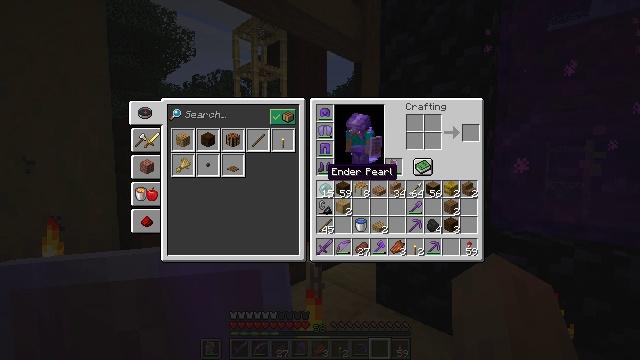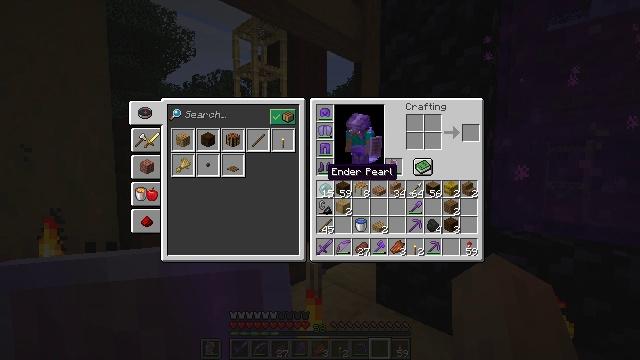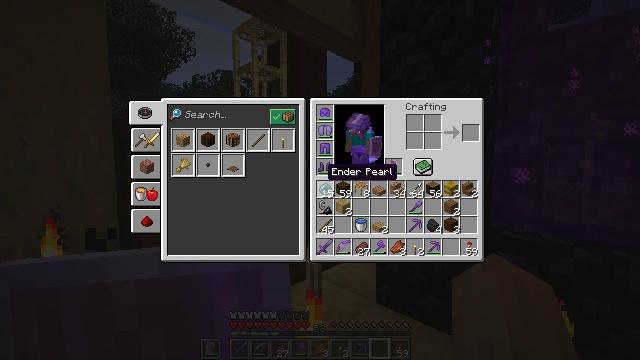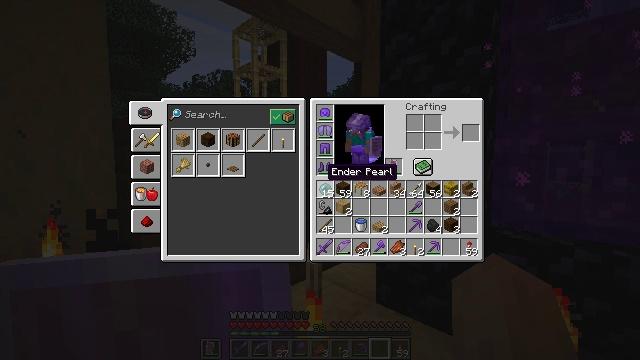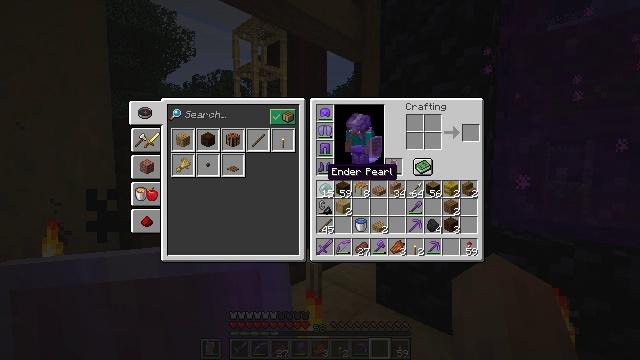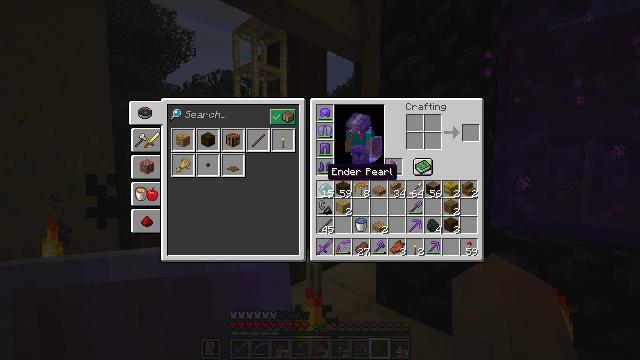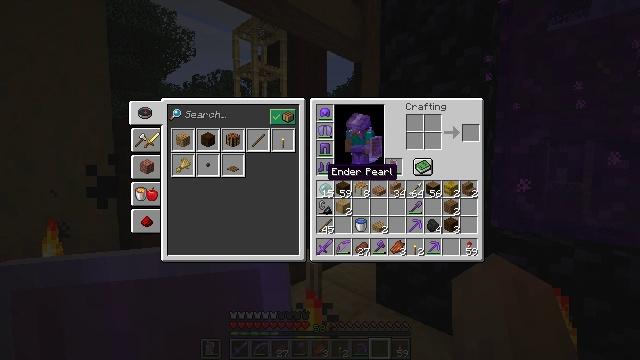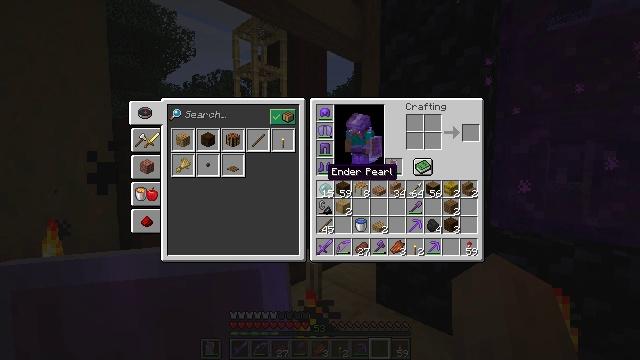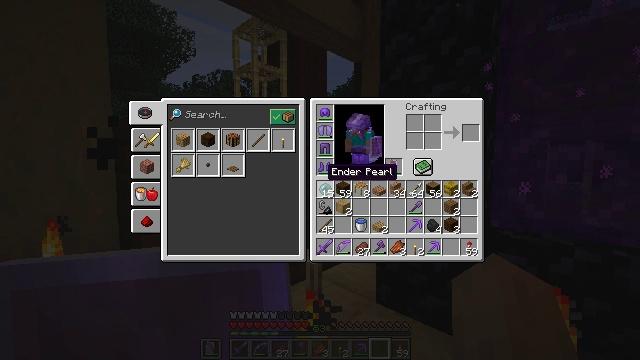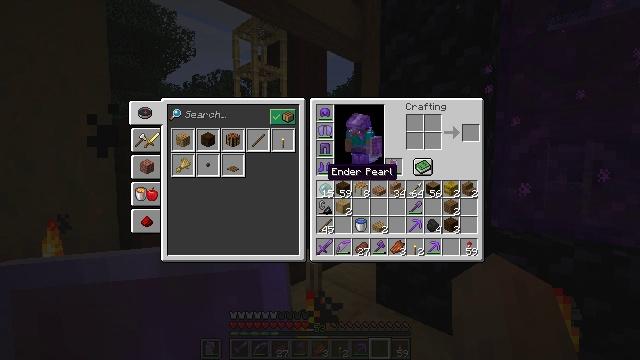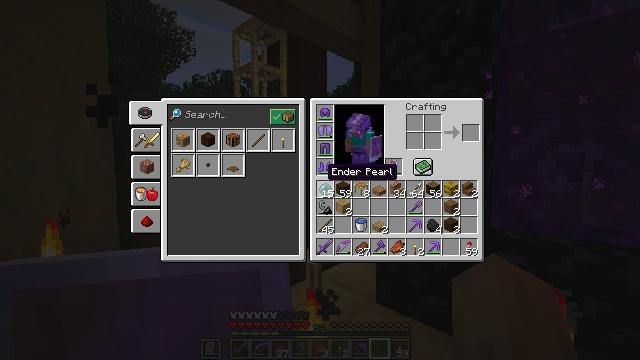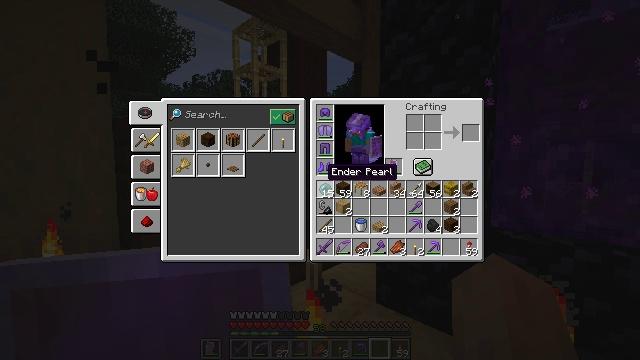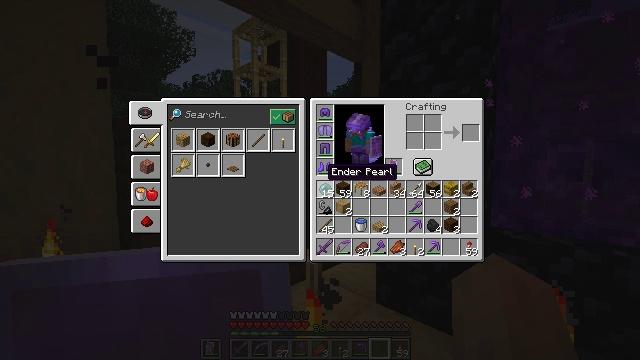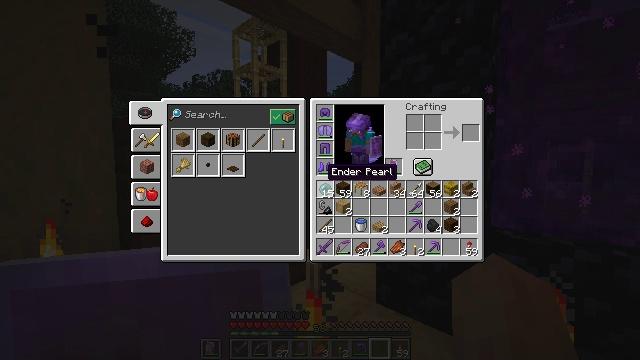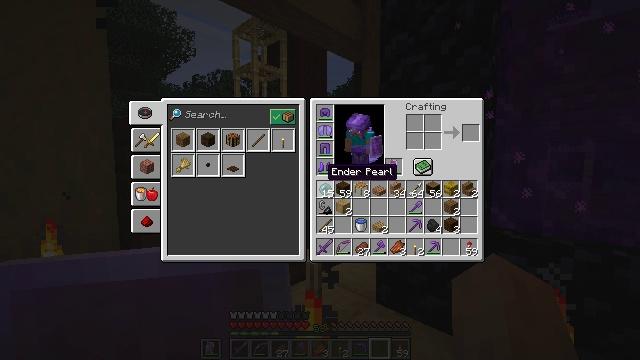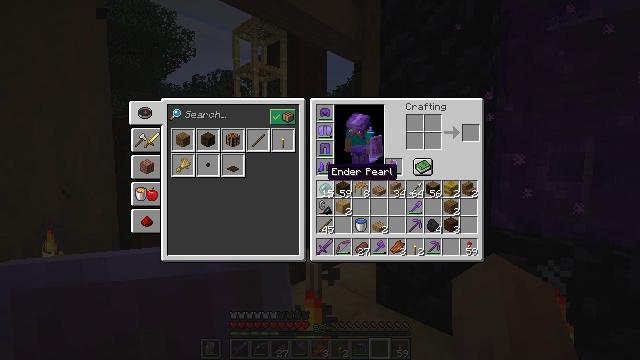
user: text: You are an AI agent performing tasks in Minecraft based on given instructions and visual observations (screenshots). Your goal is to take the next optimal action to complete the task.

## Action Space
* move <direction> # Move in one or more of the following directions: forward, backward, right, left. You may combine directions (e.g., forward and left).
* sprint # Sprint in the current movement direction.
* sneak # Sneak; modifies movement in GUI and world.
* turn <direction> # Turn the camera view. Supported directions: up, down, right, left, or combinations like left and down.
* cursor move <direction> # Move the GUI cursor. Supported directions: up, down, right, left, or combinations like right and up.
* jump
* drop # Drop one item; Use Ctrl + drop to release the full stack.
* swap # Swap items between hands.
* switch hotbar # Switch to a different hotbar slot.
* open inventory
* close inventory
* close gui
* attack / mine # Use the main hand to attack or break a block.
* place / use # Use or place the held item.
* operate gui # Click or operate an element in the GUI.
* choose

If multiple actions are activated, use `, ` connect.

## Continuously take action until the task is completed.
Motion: motion action
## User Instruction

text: Attack the dark oak stairs to gather the materials.
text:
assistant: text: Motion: no_op
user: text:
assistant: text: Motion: no_op
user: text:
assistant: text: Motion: no_op
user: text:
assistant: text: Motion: no_op
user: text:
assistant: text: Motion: no_op
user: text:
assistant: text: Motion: no_op
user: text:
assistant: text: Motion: no_op
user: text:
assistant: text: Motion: no_op
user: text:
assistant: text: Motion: no_op
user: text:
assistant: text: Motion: no_op
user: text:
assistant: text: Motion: no_op
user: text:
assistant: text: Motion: no_op
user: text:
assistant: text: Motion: no_op
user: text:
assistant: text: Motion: no_op
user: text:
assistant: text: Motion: no_op
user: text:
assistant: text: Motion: no_op
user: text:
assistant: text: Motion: no_op
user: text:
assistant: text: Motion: no_op
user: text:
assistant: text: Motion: no_op
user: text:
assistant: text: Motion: no_op
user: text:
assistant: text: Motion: no_op
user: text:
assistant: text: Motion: no_op
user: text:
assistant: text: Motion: no_op
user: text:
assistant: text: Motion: no_op
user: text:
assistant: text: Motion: no_op
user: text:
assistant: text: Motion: no_op
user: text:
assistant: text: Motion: no_op
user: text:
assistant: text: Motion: no_op
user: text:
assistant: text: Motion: no_op
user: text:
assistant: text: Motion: no_op